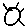
Label: sun